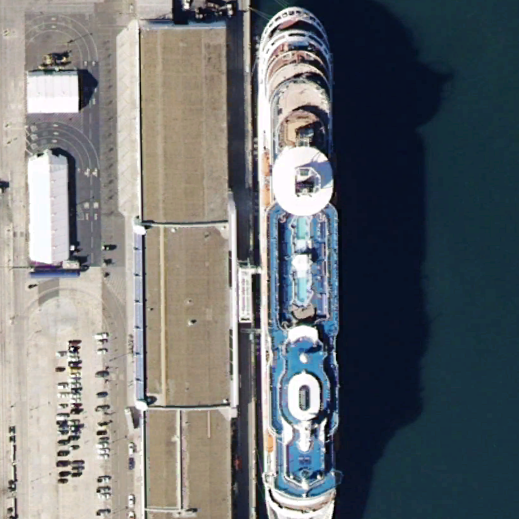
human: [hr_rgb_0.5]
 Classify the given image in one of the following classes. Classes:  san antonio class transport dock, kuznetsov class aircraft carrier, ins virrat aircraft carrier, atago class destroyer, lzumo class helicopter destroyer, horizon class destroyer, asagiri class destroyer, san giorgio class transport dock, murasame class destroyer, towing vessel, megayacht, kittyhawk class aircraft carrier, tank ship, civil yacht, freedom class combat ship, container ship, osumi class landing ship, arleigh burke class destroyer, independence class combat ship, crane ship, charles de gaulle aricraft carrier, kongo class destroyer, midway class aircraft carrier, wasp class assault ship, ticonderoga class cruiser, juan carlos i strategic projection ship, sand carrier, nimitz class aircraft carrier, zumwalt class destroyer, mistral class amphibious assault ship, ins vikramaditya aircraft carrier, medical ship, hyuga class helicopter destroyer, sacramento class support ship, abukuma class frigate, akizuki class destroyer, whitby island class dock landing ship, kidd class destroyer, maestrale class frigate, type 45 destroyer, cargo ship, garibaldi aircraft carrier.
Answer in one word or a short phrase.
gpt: Megayacht